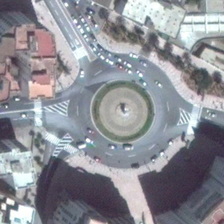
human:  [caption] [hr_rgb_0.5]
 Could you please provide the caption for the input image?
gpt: several buildings are around a circle square .

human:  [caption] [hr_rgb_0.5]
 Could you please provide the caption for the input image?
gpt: several buildings are around a circle square .

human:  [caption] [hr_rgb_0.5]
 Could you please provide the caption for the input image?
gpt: several buildings are around a circle square .

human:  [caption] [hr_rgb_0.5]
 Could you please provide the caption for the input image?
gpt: several buildings are around a circle square .

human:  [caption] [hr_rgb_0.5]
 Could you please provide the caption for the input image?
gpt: several buildings are around a circle square .